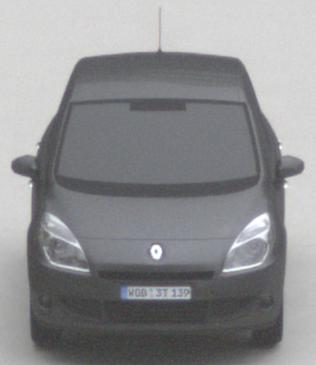
Make: Renault
Model: Scénic 1.6 16V 110
Detailed model: Scénic (III)
Model produced from: 2009/06
Model produced until: 2010/08
Doors: 5
Color: gray
Road condition: dry road
Daytime: midday
Contrast: low contrast